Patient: sex F, age 71
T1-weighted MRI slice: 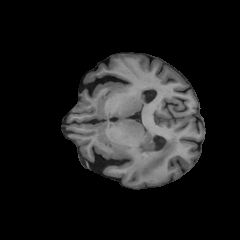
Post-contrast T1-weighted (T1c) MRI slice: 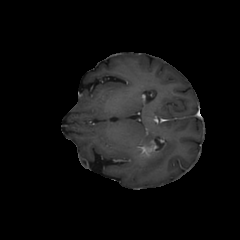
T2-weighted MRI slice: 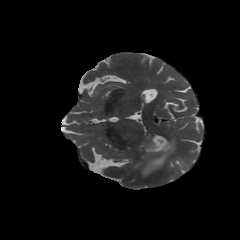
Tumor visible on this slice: yes
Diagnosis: Glioblastoma, IDH-wildtype
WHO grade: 4